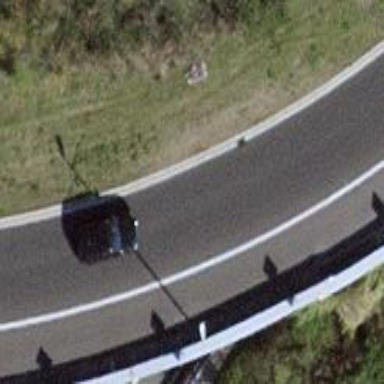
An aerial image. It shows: Tunnel on the motorway.